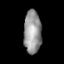
Tissue: skin
Cell type: Epithelial cells
Senescence score: 0.27
Nuclear area (px): 741
Mean DAPI intensity: 150.054